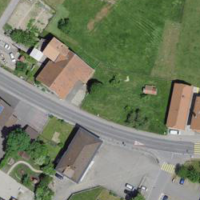
EUNIS habitat code: 54
Species observed at this site:
Cornus sanguinea